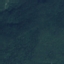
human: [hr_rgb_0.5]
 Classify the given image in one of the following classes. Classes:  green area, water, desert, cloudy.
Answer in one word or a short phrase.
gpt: green area